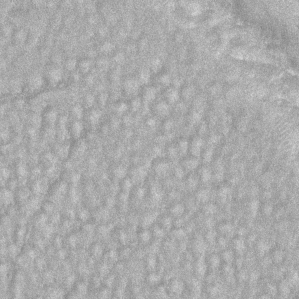
Label: frost